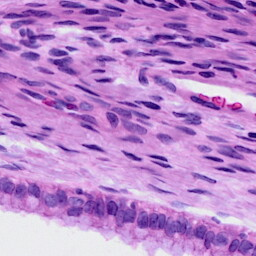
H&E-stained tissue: Cervix